Question: does any one has idea how to get google page index in Java?
I was googleing since last 2-3 days but helpless, can any one refer me API for that or give some suggestion for how to do that
Lots of thanks in advance

For example if we search for facebook in google, we get around 22,980,000,000 results. So I want to fetch this number using JAVA
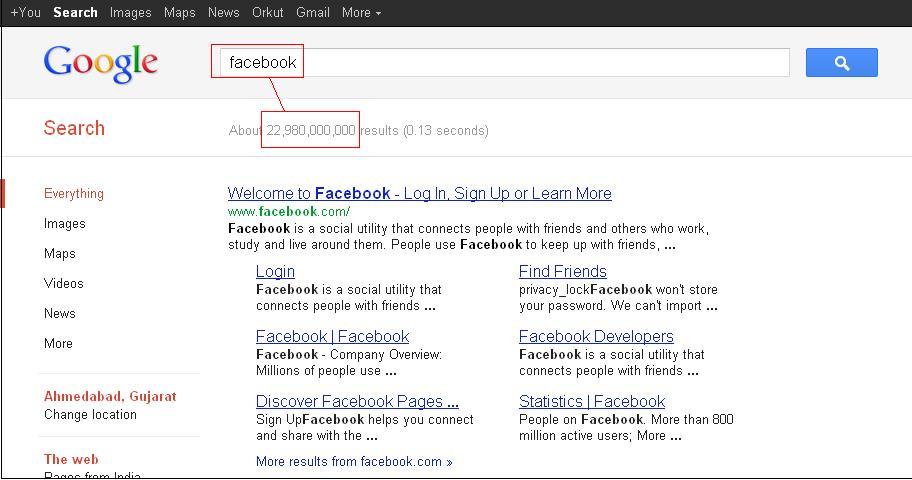
Answer: make a corresponding HTTP request from Java to Google, then parse the replied HTML code. There is a div with the ID 'resultStats'. This div contains the number of results.